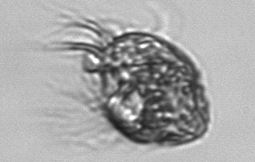
Label: Strombidium_morphotype1